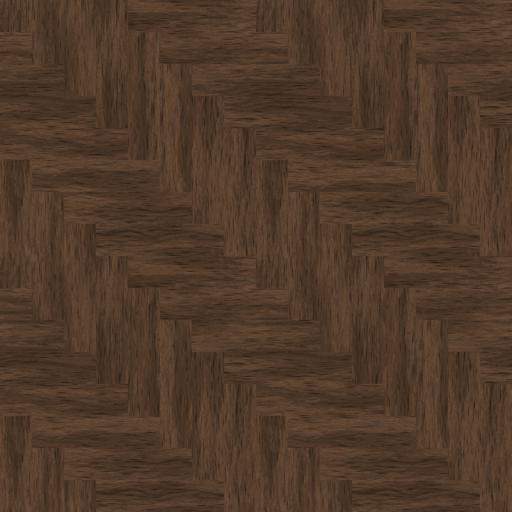
Tags: brown dark floor flooring herringbone parquet wood wooden